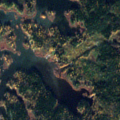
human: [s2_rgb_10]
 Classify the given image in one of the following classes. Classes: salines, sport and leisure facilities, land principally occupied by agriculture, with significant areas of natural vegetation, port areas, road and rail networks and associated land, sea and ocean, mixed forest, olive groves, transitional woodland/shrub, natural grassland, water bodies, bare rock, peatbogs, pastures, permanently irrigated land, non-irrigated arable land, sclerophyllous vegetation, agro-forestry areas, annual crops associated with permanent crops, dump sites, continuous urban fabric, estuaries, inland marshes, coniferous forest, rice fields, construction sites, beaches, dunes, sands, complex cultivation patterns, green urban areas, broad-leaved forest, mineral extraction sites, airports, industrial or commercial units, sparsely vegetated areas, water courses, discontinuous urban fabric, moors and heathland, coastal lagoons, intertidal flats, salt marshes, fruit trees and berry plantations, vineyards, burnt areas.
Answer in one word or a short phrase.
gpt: coniferous forest, mixed forest, sea and ocean